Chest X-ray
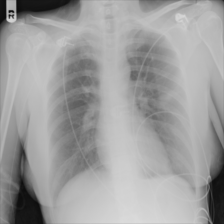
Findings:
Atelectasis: negative
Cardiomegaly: negative
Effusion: negative
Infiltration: negative
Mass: negative
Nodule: negative
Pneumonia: negative
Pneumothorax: negative
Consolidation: negative
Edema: negative
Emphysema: negative
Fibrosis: negative
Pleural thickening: negative
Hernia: negative